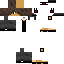
A female human skin with dark skin, wearing brown long hair dressed in a blue hoodie and brown pants, featuring a closed mouth.